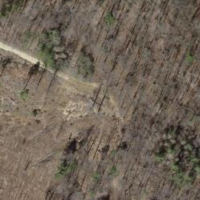
EUNIS habitat code: 41
Species observed at this site:
Fraxinus excelsior